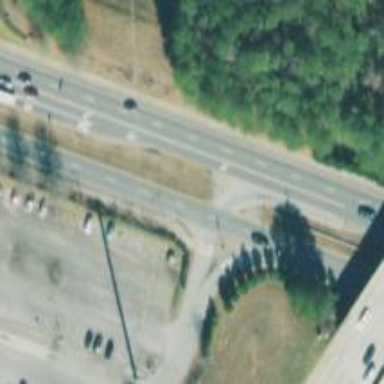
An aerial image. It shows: Secondary link road with asphalt surface.